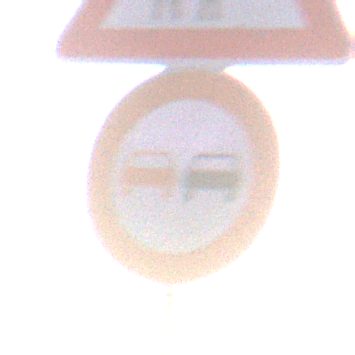
Verkehrszeichen: Ueberholverbot
Zusatzzeichen oben: ViehtriebLinks
Umgebung: Outdoor, RoadRail
Tageszeit: Dawn
Wetter: Clear
Licht: Natural
Jahreszeit: NotSpecified
Kontrast: LowContrast